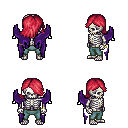
a pixel art fantasy rpg character, male body template, skeleton, purple wings, teal pants, ruby red swoop hairstyle, bracelets, four views (front, back, left, right), 2x2 character sprite sheet, small pixel art, hard edges, no anti-aliasing